Question: I doing a WPF project using C# and LinQ. My application require user to login before they able to access the application. So, what i am doing is i have all the members data in mySQL server(as shown as the image below). User able to login into the application only if the is . So, may i know what kind method i can use for all the authentication and encryption for the login procedure? Thanks.
p/s: i am a newbie

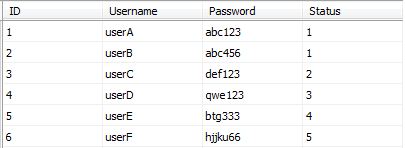
Answer: Just do something like this:
'''
var username = txtUserName.Text;
var password = txtPassword.Text;// there is available encryption on the web that you can use on. and your code will be like var password=enc.EncryptToString(txtPassword.Text);
var isValidUser = from user on UserTable
where user.UserName == txtUserName.Text && user.Password == password && user.Status == 1
select user;
if(isValiduser.Count() > 0)
{
//OK you can log on
}
else
{
//user credential is invalid
}
'''
For your encryption see the link below for:
<URL>
Best Regards